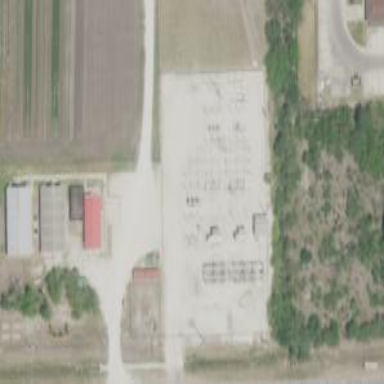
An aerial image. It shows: Distribution power substation secured by fence.